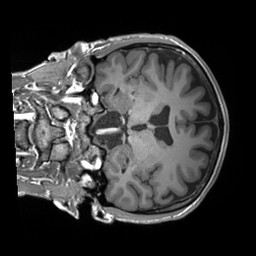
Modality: T1w
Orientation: coronal
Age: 23
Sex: male
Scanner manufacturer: siemens
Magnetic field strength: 3 T
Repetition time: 1.8 s
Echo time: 0.00232 s